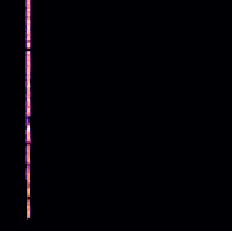
Sound class: Chainsaw